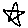
Label: star